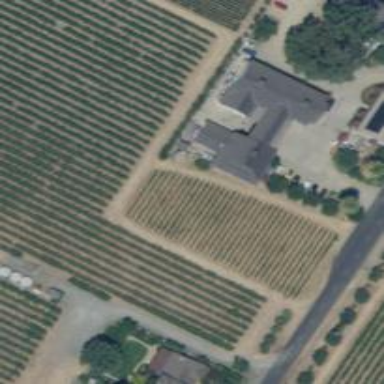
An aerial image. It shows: Vineyard with wine grapes as the crop.